Question: What gift is available?
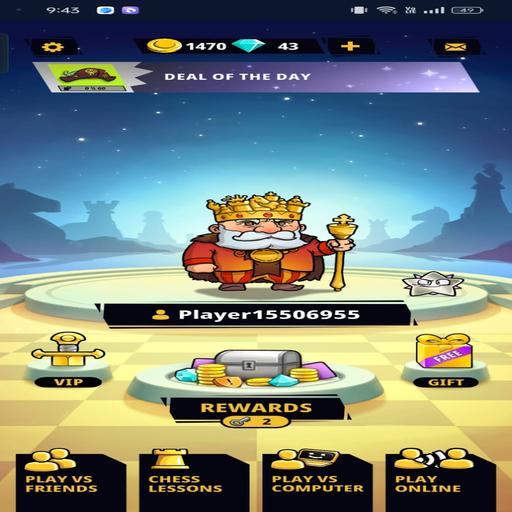
Answer: Free gift